Question: Find the horizontal coordinate of the first time the ball hits the ground. The result is rounded down to the nearest integer. Note that there is no energy loss in the event of a collision
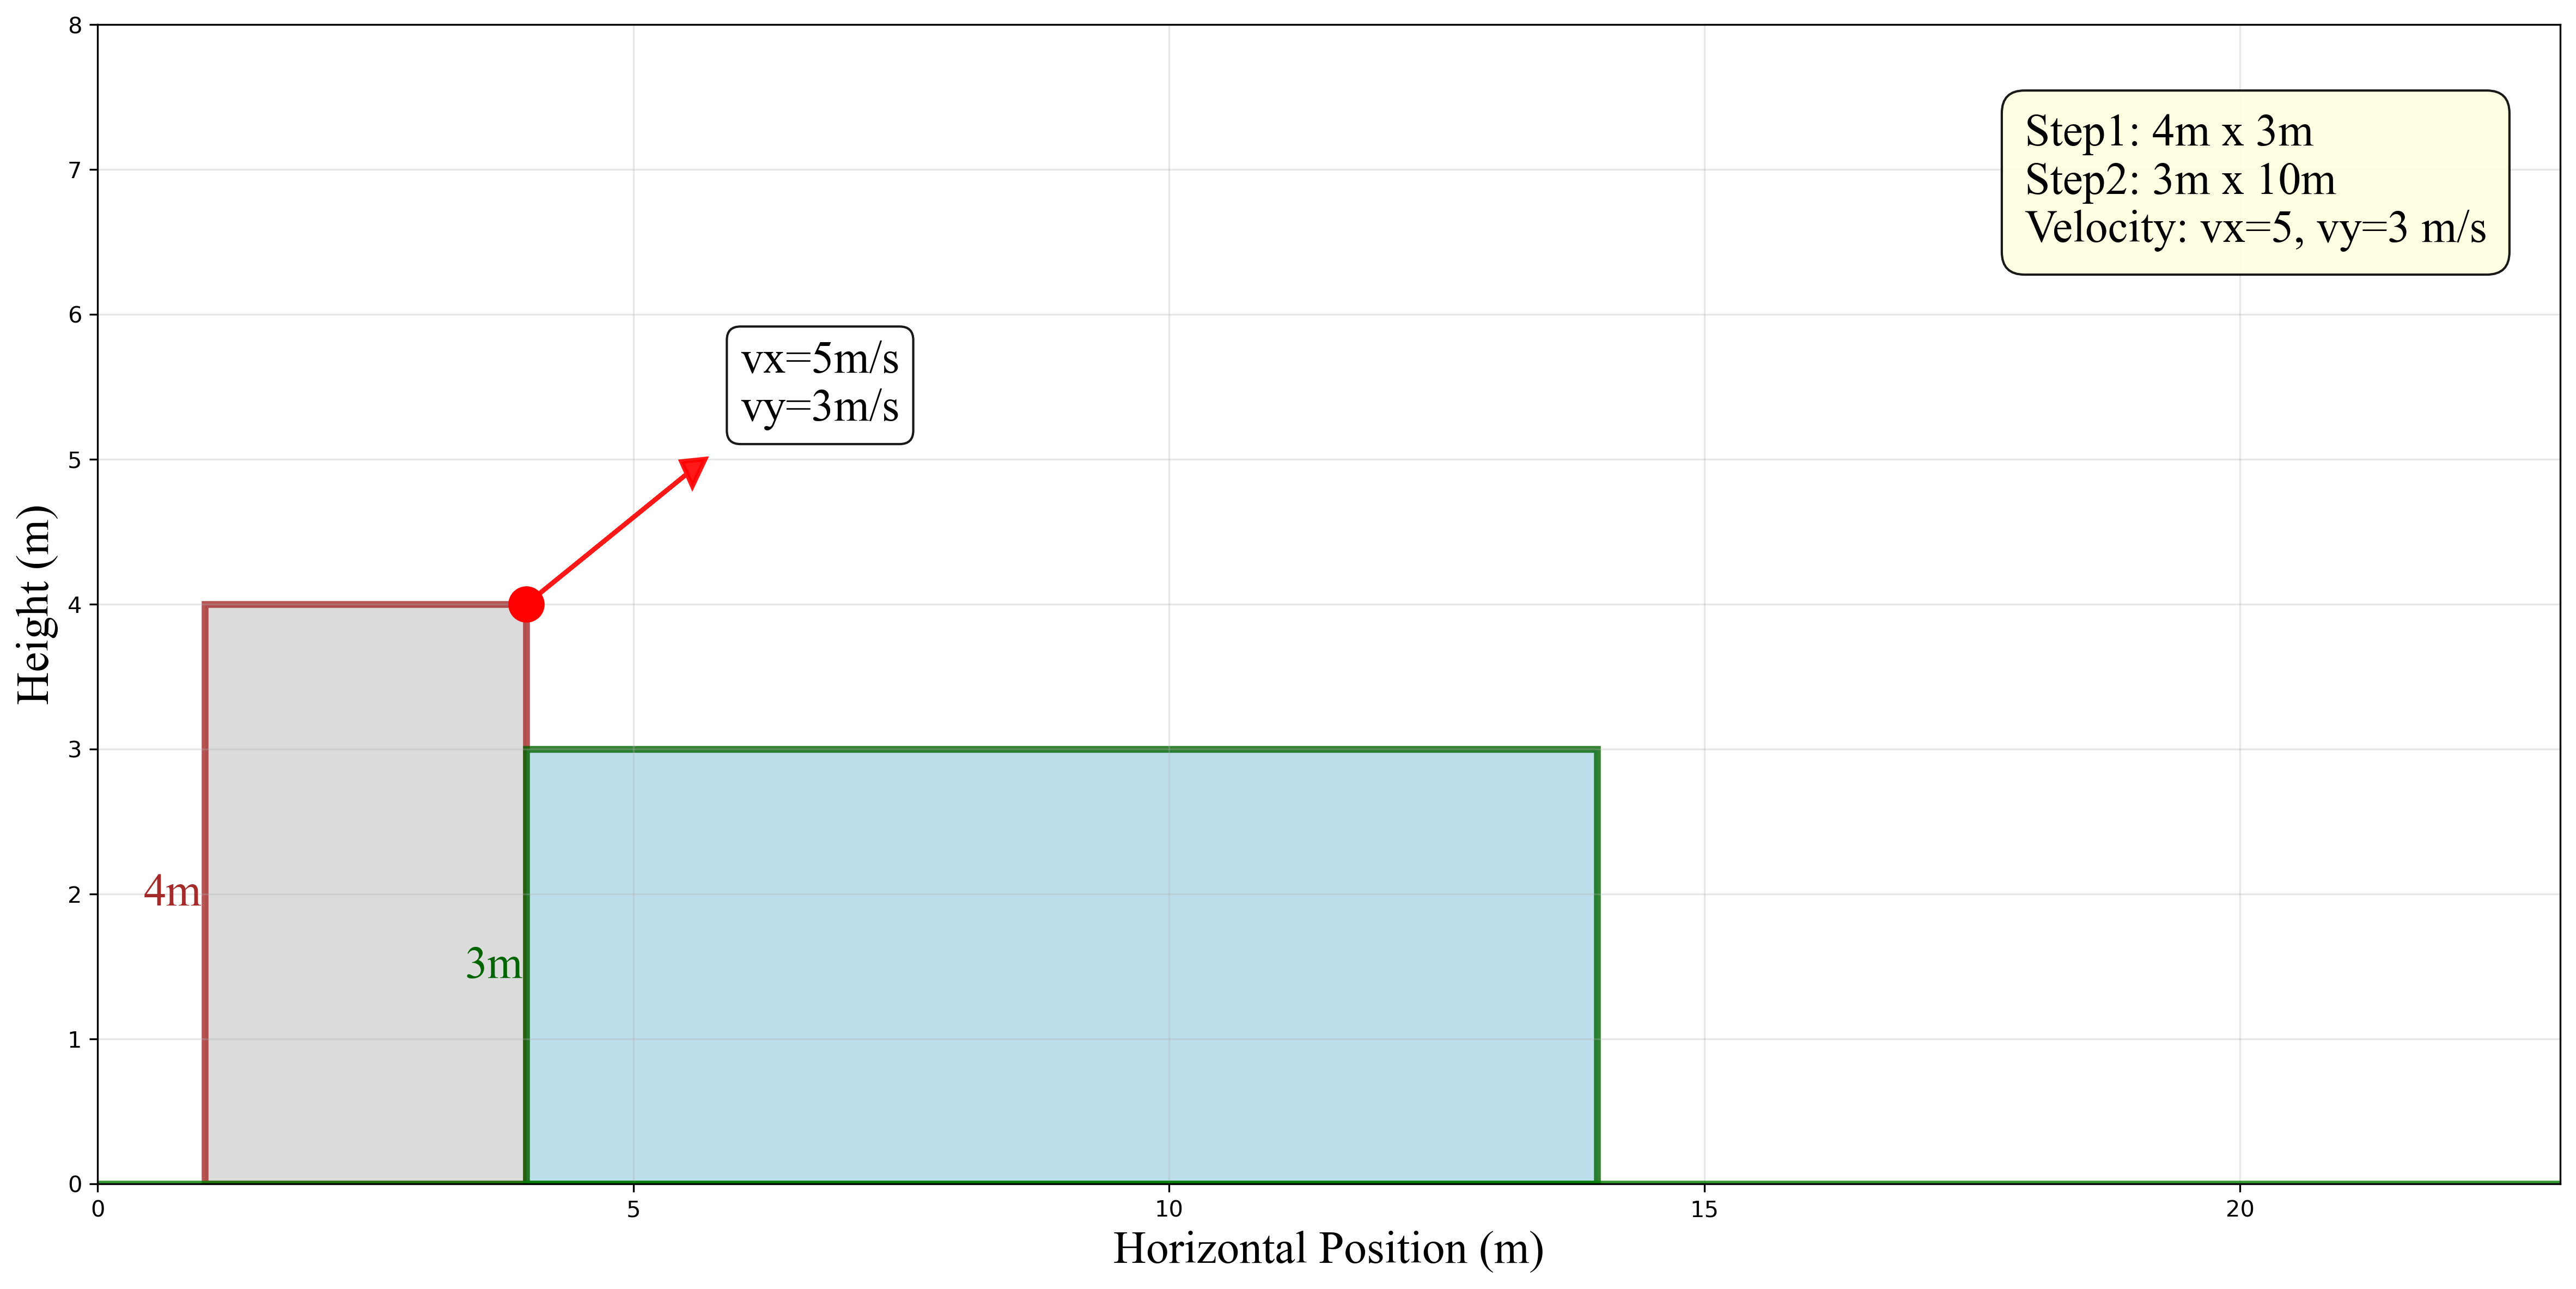
Answer: 20